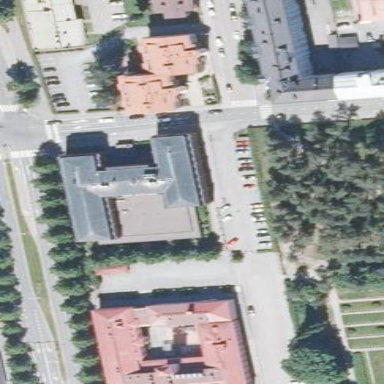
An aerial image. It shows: Public building.